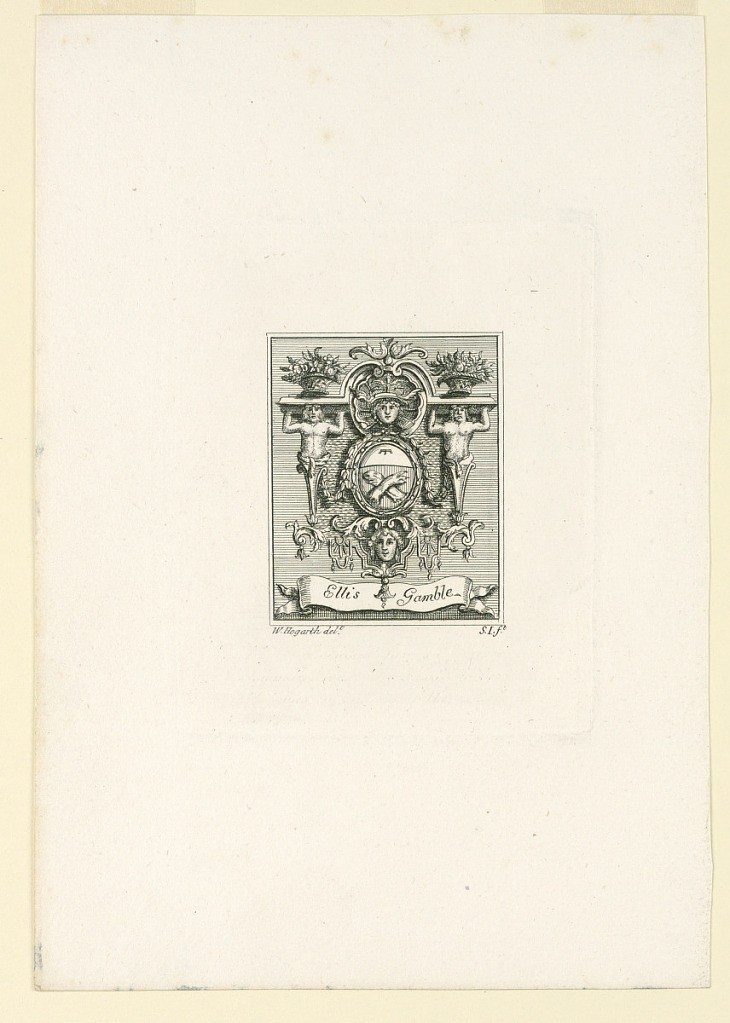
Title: Ellis Gamble's Book Plate
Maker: Samuel Ireland, English, ca. 1744–1800
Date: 1786
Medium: Etching on paper
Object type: Print
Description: A small coat-of-arms surrounded by a head of Mercury, caryatids, basket of flowers and a head in a cartouche. Below, a banderole with inscription.